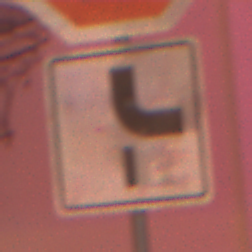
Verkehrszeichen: VerlaufVorfahrtsstrasse10
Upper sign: Stop
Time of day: Night
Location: Outdoor (Urban)
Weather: Overcast
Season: Winter
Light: Artificial